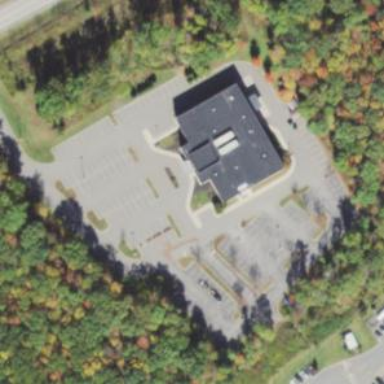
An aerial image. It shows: Healthcare center housed in building.